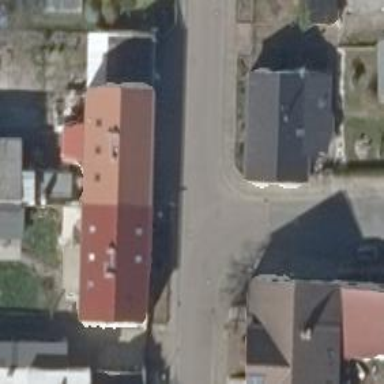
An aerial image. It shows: Residential road with sidewalks on both sides.